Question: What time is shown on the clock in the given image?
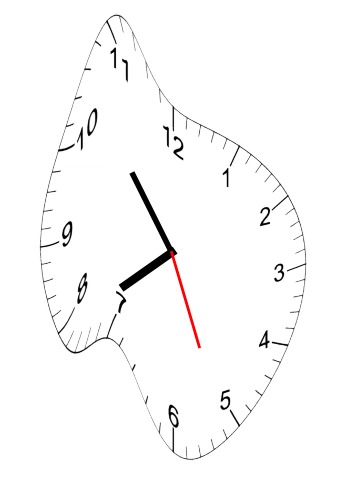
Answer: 07:53:26